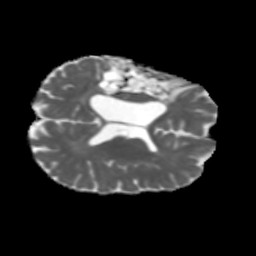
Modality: MD
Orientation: axial
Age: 42
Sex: male
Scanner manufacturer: siemens
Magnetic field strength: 3 T
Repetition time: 5.47 s
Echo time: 0.0854 s